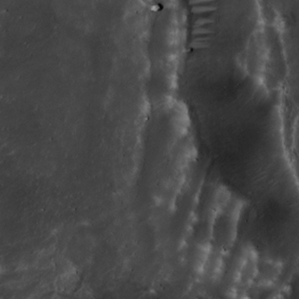
Label: non_frost